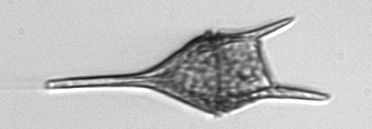
Label: Tripos_lineatus